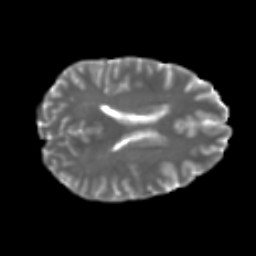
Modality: T2w
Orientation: axial
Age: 32
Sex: male
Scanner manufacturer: ge
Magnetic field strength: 3 T
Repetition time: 7.8 s
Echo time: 0.0606 s